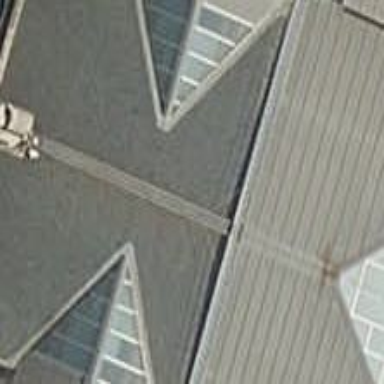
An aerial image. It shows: Building with gabled roof made of metal. The roof orientation is across the building.